Question: I have a homework in MATLAB. I must use 3 image processing techniques. So I should make a task and then solve it using 3 techniques(for example, thresholding, segmentation, morphology, restoration, histogram equalization, noise remove...). I need some idea and how to solve it, will you help me? :)
Thank you.
-
I have found this in some book....Do you have any idea? Is it possible to restore picture to picture ?
: Some solution is indicated below.But to tell the truth I didn't understand :( Can you explain it to me?

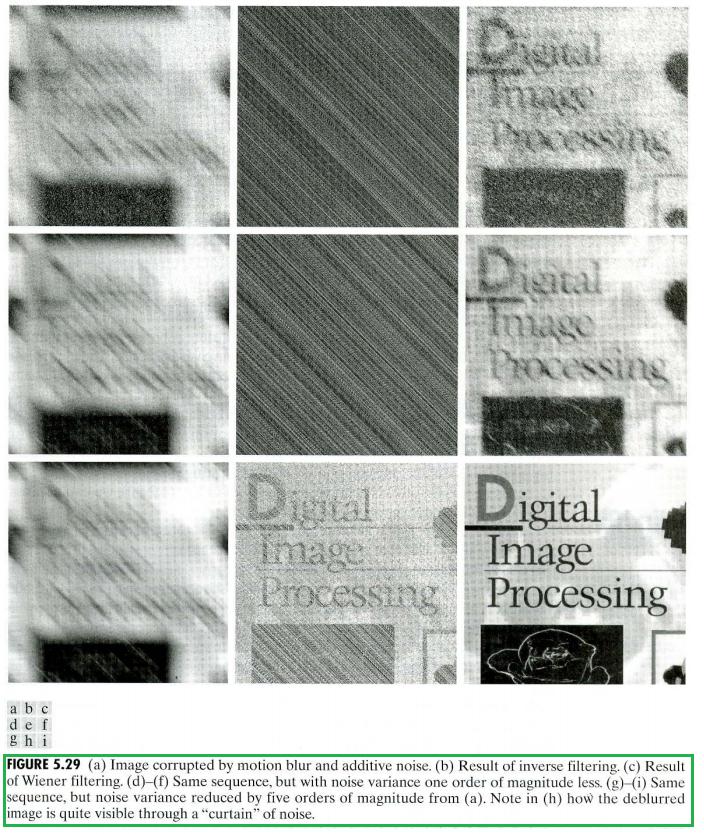
Answer: Restoration of this picture is very difficult... So I decided to change the task.
The task and solution are discussed here:
<URL>